Question: Here is what I'm talking about:

As you can see, by default there is no way to get out of this view unless the user taps a row in the TableView, in which case you can dismiss the view. If only there was some way I could intercept the cancel button press that would be a way, but I'm not sure it's possible.
So, my question is, how can I allow the user to cancel out of this modal view?
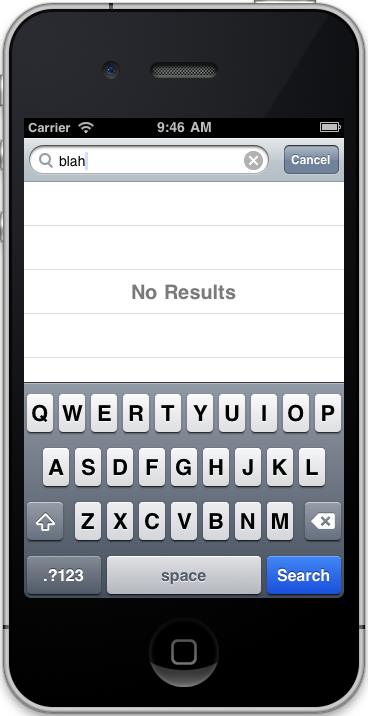
Answer: Delegate methods to the rescue: why don't you set up a delegate for the search display controller's 'searchBar', and implement <URL>? You'll have to give the delegate a reference back to the display controller; or, better, the display controller could itself be the delegate.
Or am I missing something about your question?